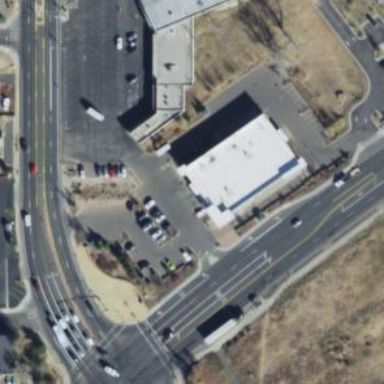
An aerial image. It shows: Retail building.